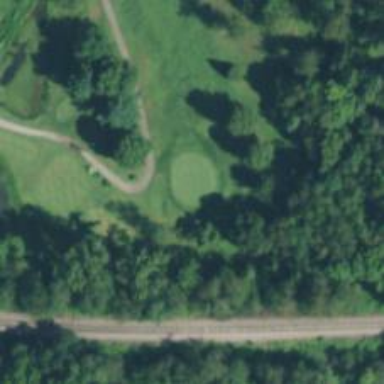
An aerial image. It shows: View of golf hole.